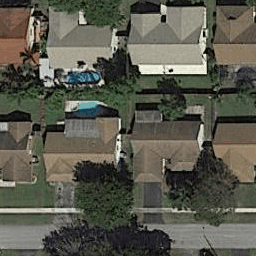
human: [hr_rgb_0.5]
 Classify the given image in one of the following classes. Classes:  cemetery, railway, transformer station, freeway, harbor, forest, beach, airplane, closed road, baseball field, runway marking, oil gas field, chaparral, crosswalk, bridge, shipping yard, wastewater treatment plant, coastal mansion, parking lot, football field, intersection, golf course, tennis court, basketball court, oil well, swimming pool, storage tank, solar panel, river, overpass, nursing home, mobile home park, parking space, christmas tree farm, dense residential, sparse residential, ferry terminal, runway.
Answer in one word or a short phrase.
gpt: dense residential